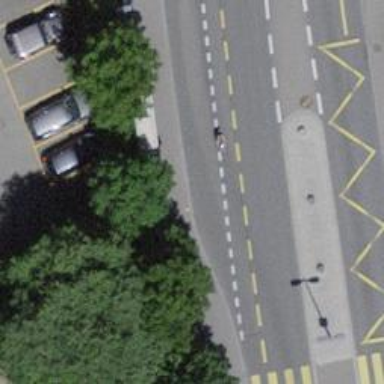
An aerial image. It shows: Bus stop with sheltered platform for public transport.